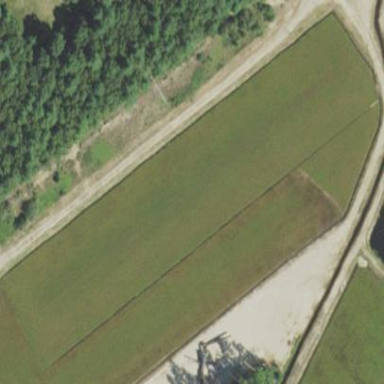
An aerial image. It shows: Farmland with cranberries as the crop.